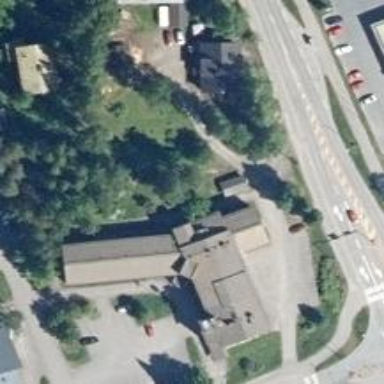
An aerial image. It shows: Healthcare clinic.